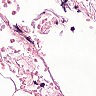
Metastatic tissue present: no